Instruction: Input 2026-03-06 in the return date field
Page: home
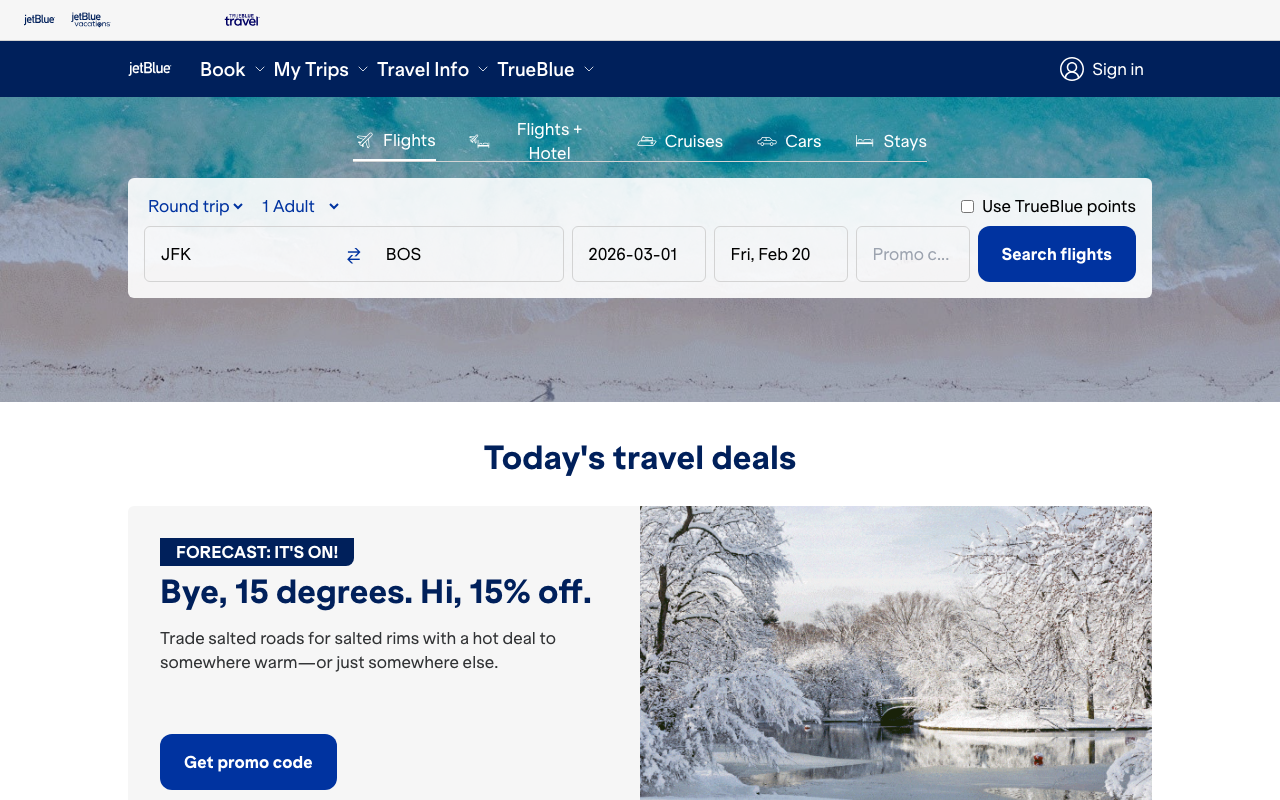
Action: type